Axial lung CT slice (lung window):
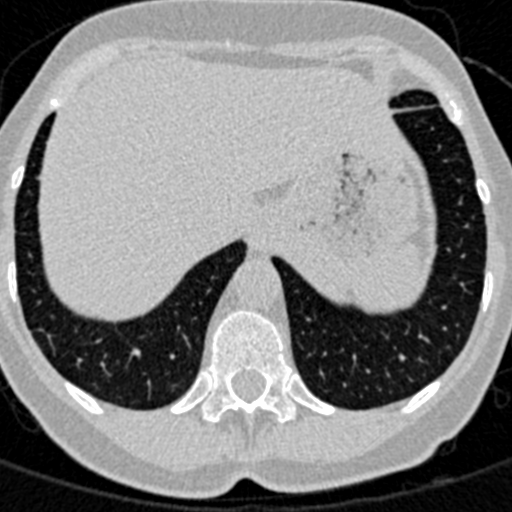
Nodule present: no